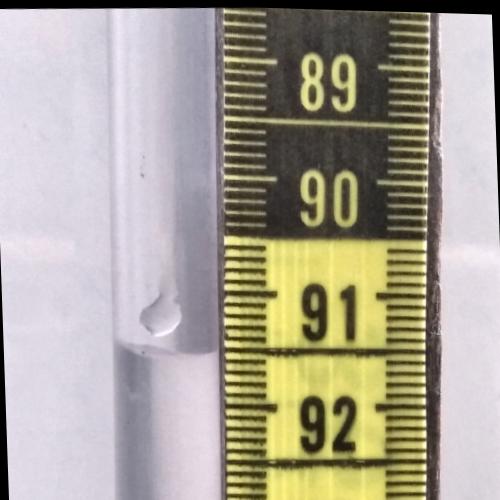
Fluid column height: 91.5 cm